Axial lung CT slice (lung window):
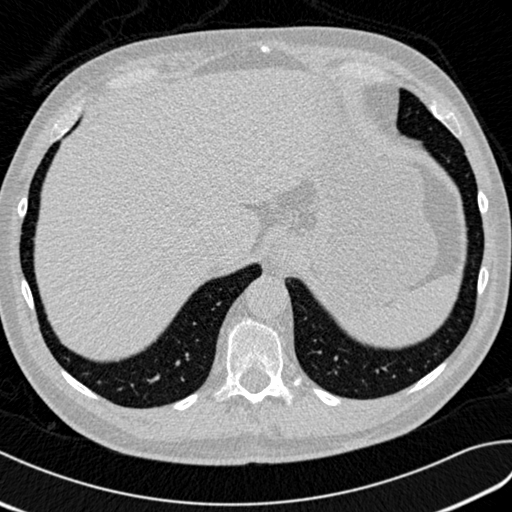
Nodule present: no